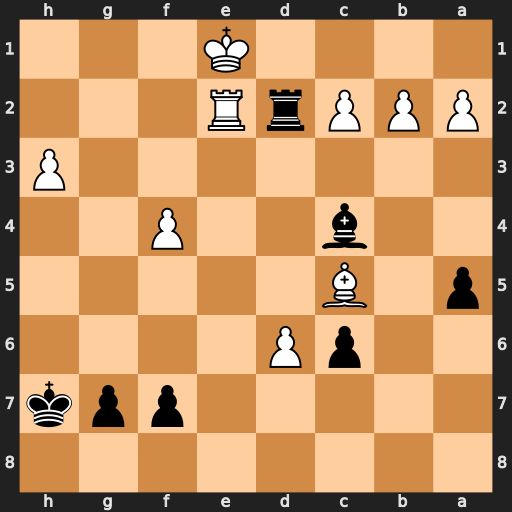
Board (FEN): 8/5ppk/2pP4/p1B5/2b2P2/7P/PPPrR3/4K3
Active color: b
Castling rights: -
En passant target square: -
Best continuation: Rxe2+ Kd1 Re8